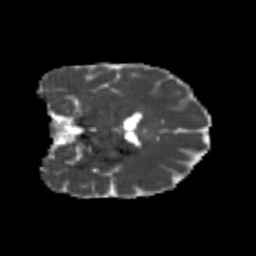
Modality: MD
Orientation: coronal
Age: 26
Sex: female
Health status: healthy
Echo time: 0.074 s